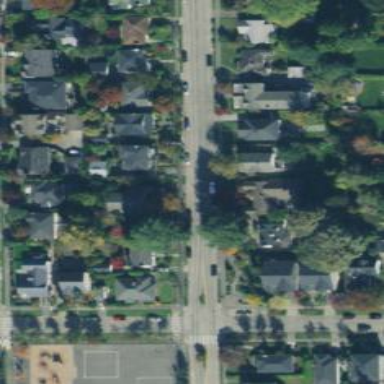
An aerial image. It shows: Neighborhood.